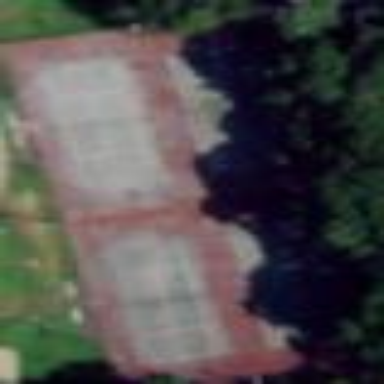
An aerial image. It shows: Fence with chain link type.